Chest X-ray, AP view. Patient: 42 years old, sex F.
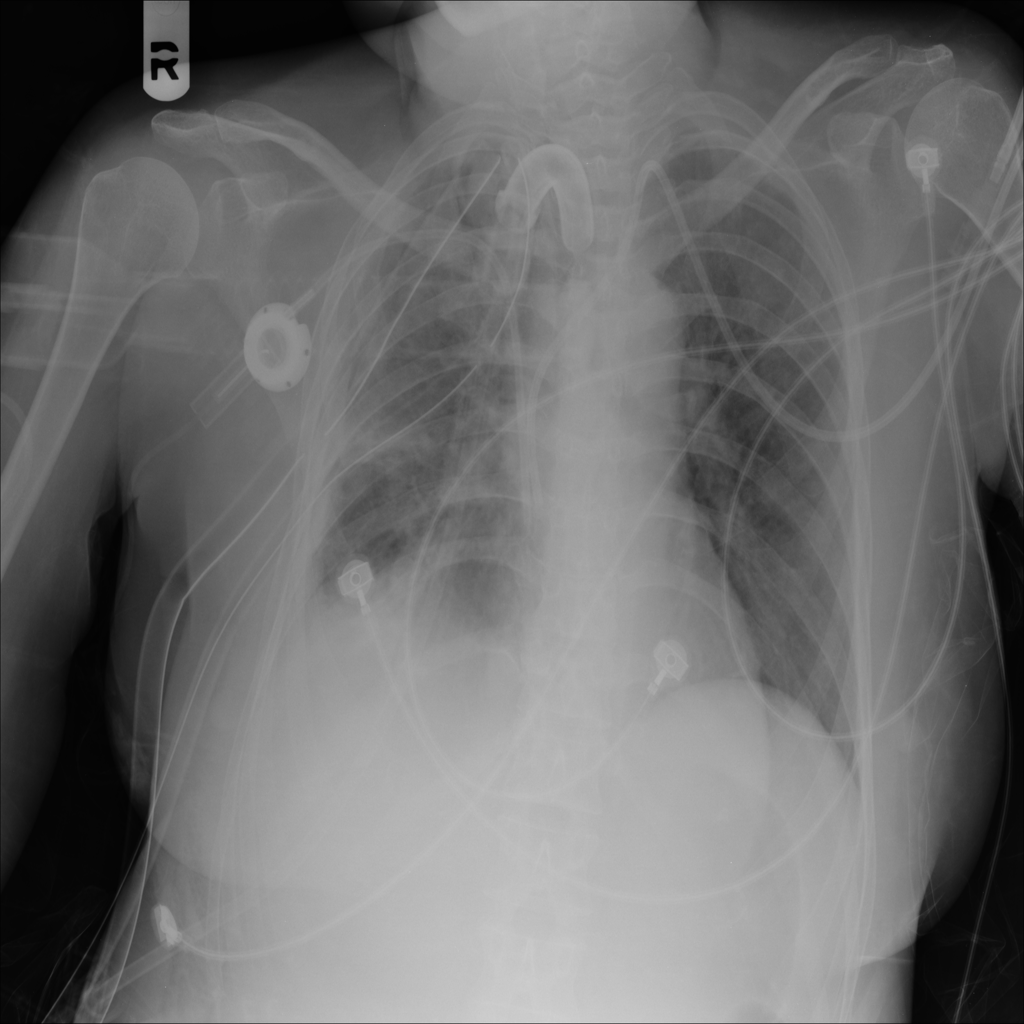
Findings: No Finding